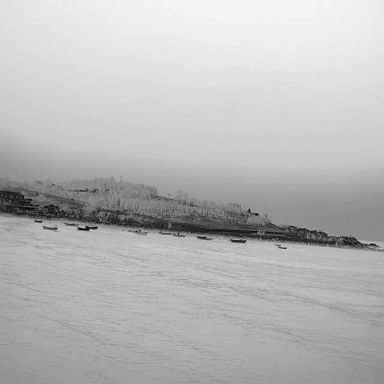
There are 12 bulk_carriers in the infrared image.